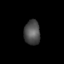
Tissue: skin
Cell type: T cells
Senescence score: 0.1728
Nuclear area (px): 388
Mean DAPI intensity: 77.683